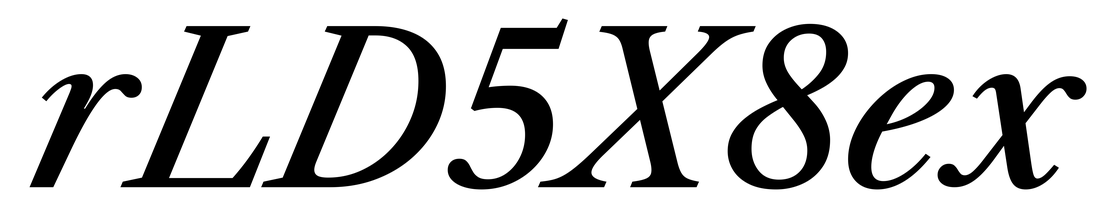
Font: LibreCaslonText-Italic_Medium_Italic